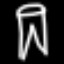
Label: pants